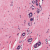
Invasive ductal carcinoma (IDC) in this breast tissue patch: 0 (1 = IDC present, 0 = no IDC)